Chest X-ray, PA view. Patient: 48 years old, sex M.
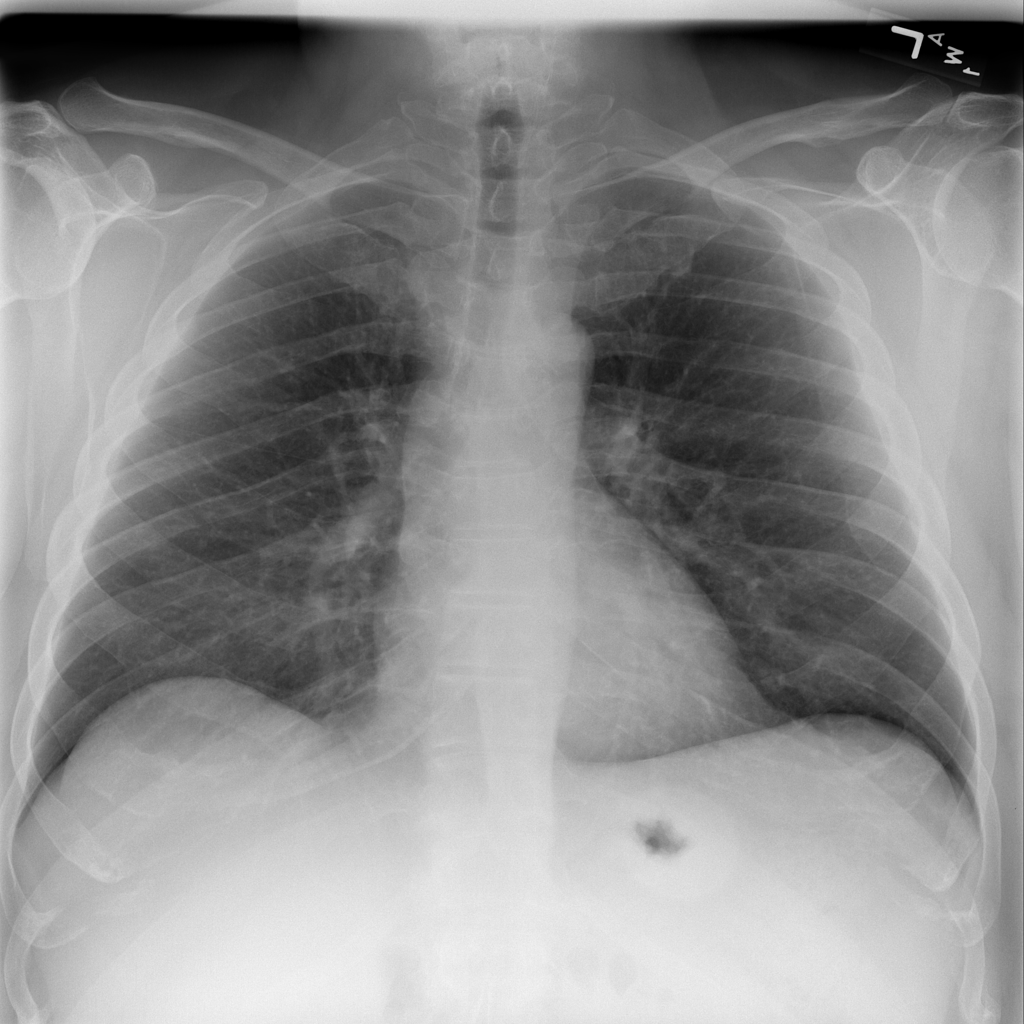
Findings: No Finding